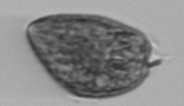
Label: Prorocentrum_micans